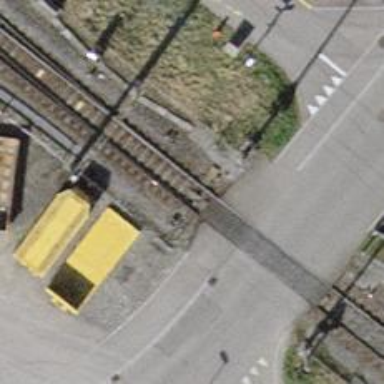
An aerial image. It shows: Single-track electrified railway with contact line.